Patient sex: F
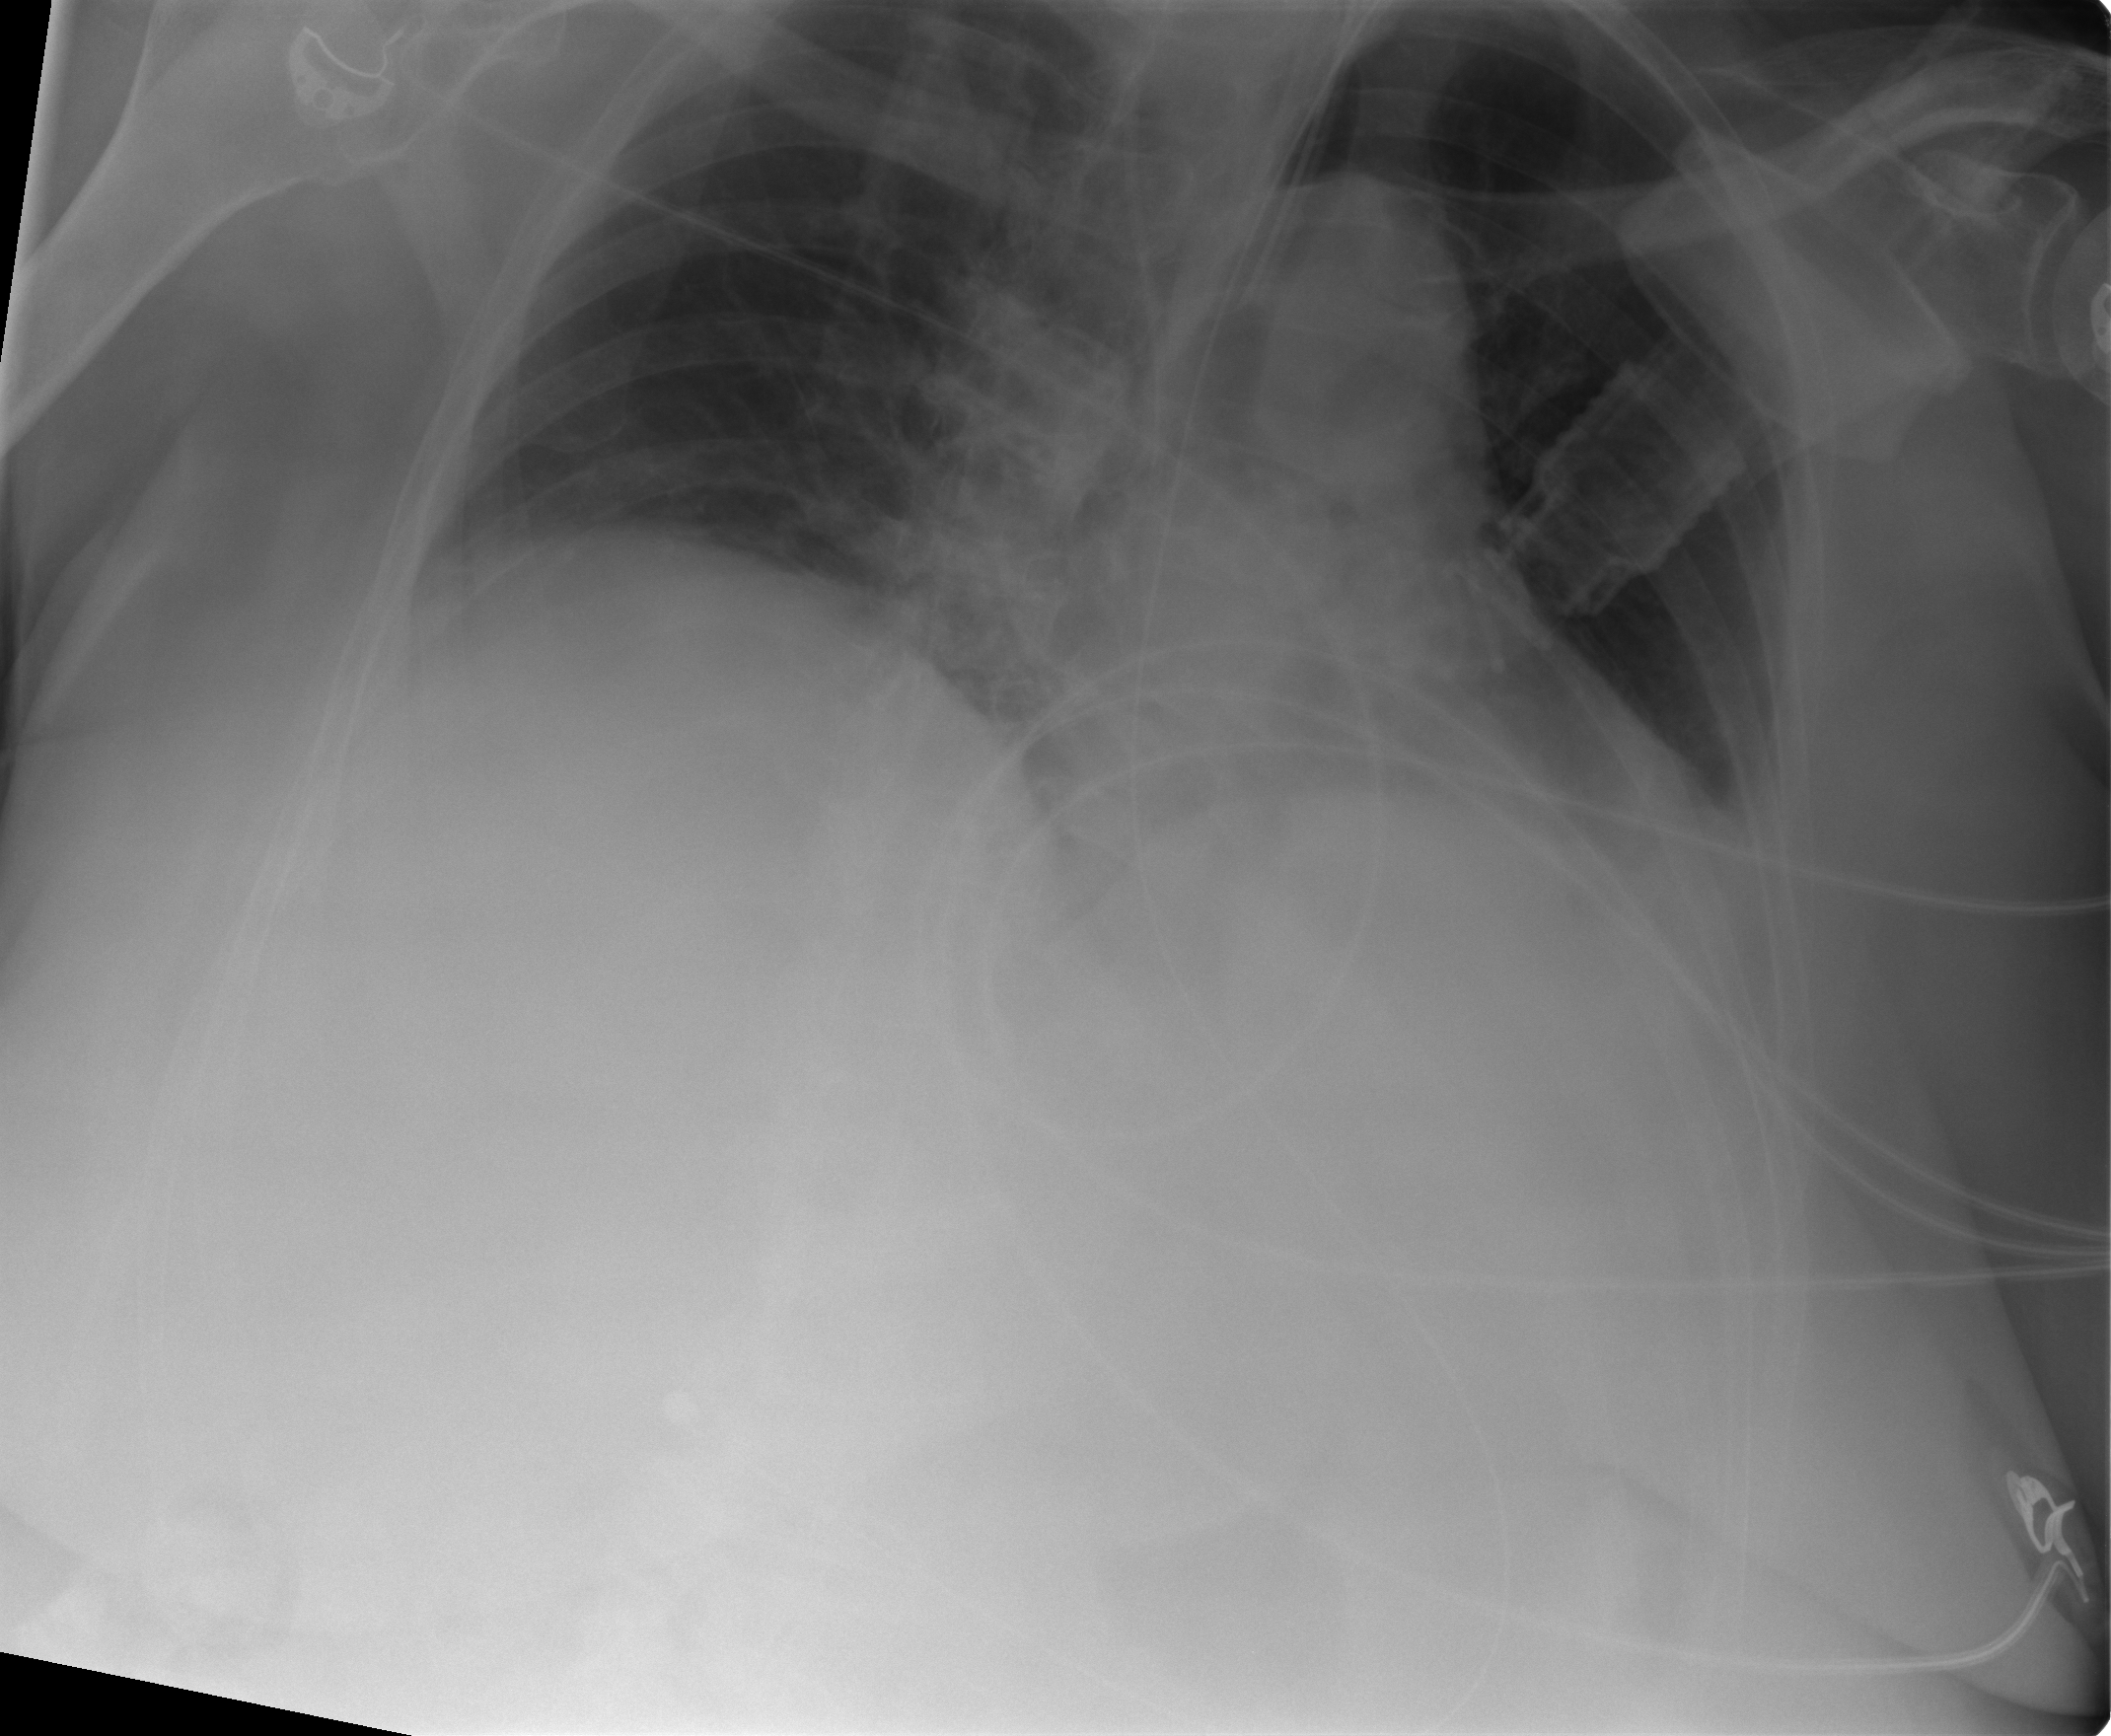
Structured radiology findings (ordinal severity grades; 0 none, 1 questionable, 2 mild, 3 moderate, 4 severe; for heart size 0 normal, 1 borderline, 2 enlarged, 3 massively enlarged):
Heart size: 0
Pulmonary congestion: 0
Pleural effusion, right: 1
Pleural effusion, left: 2
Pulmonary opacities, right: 0
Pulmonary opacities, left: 0
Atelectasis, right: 2
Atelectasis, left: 2